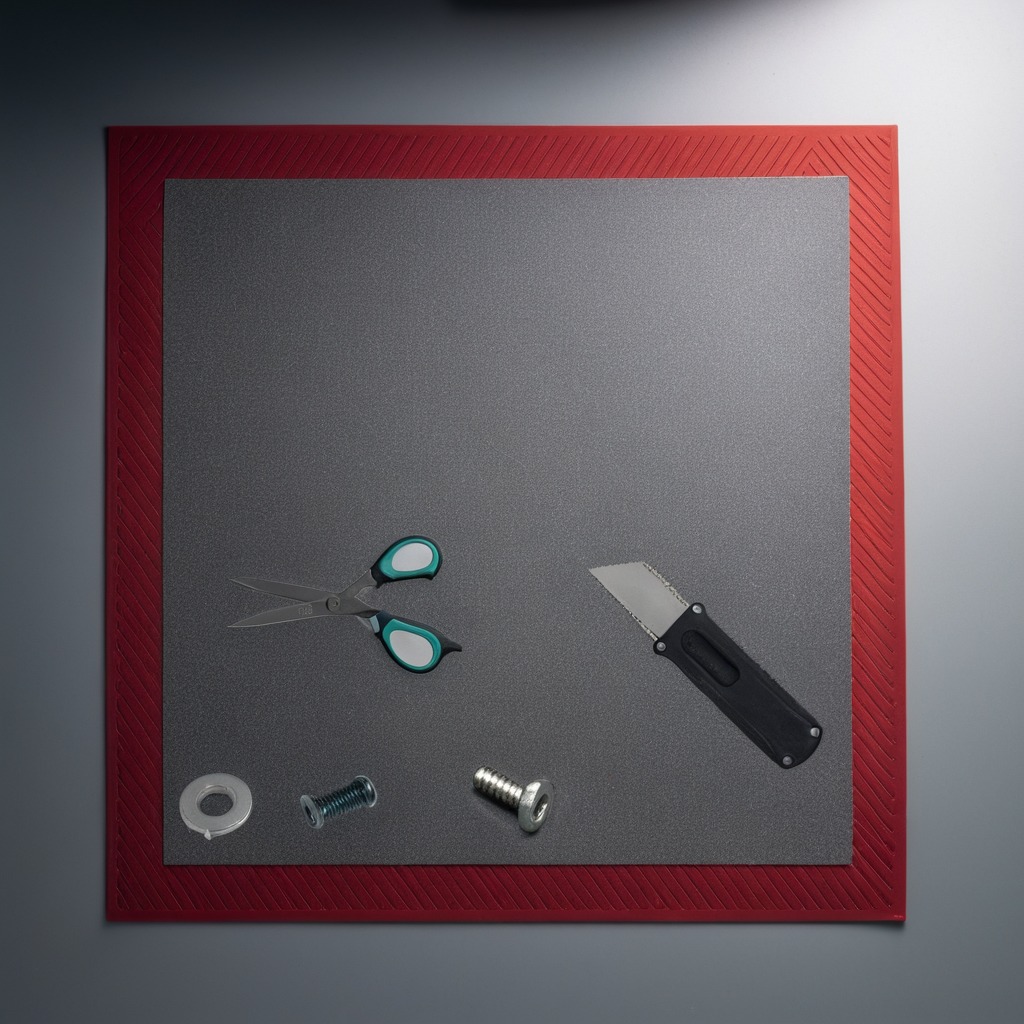
A utility knife, a flat metal washer, a metal machine screw, a coiled metal spring, and a pair of scissors are lying on a clean granite tabletop covered with a red rubber mat inside a workshop under bright overhead lighting crisp shadows high clarity worn but beneath the mat